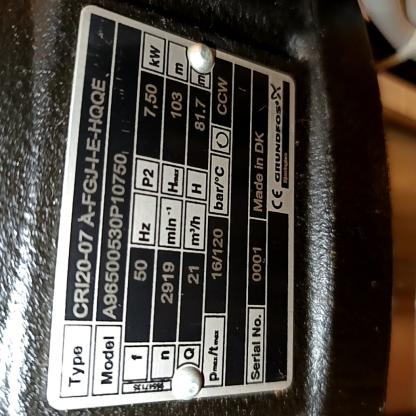
Klasa: tabliczka-znamionowa